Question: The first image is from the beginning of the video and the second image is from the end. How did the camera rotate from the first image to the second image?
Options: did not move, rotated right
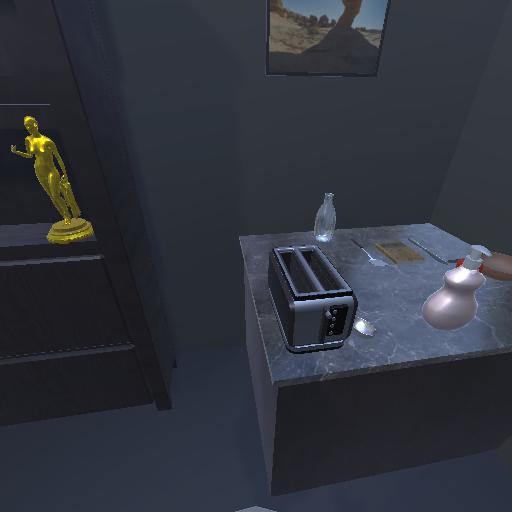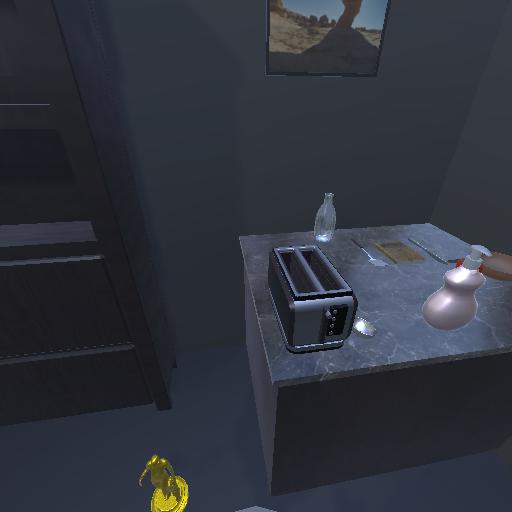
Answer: did not move